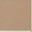
Piece: xx